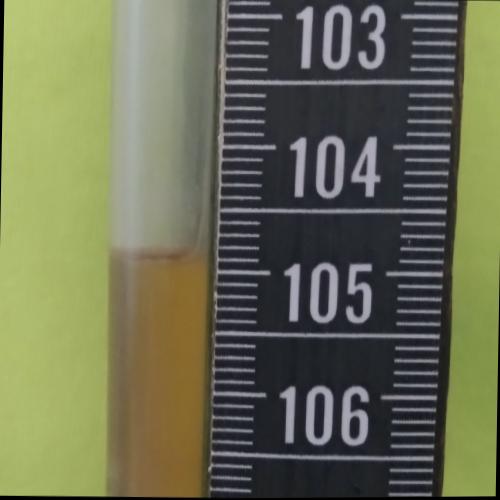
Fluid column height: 104.9 cm